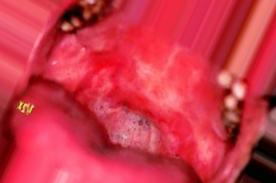
Condition: Mouth Ulcer